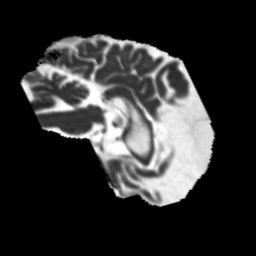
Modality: MD
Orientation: sagittal
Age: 49
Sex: male
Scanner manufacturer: siemens
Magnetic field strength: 3 T
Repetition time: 5.25 s
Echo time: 0.08 s